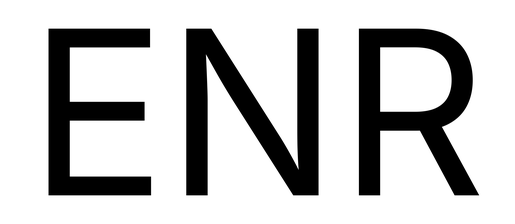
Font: Inter_Regular